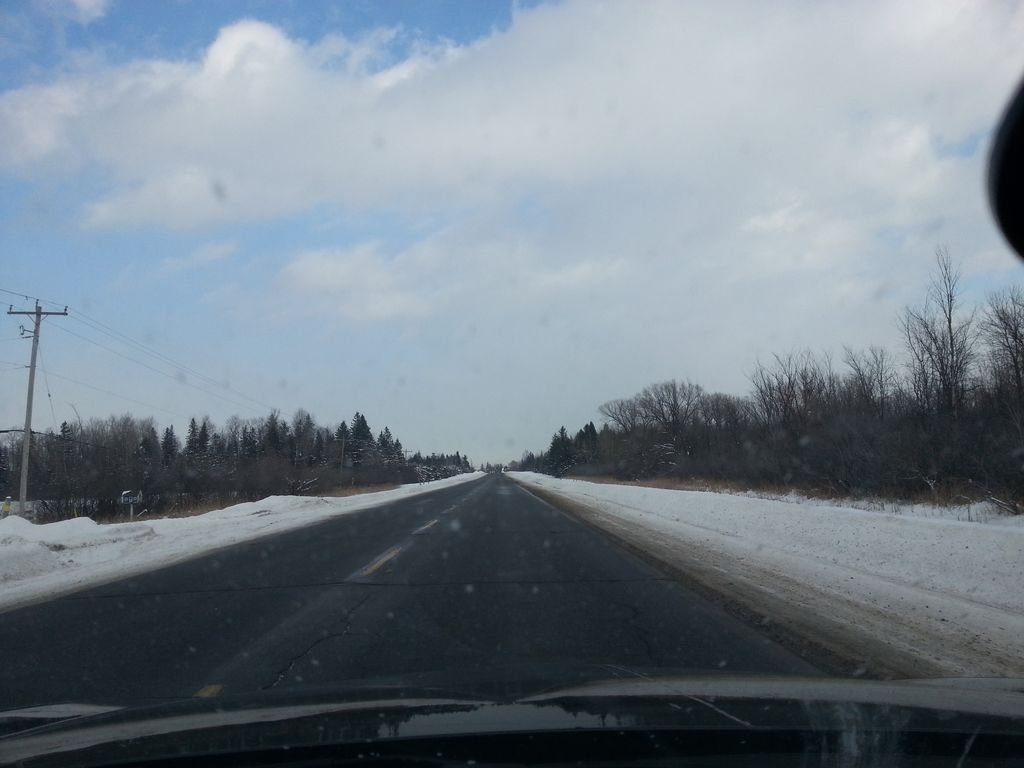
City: ottawa-gatineau